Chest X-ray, PA view. Patient: 44 years old, sex M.
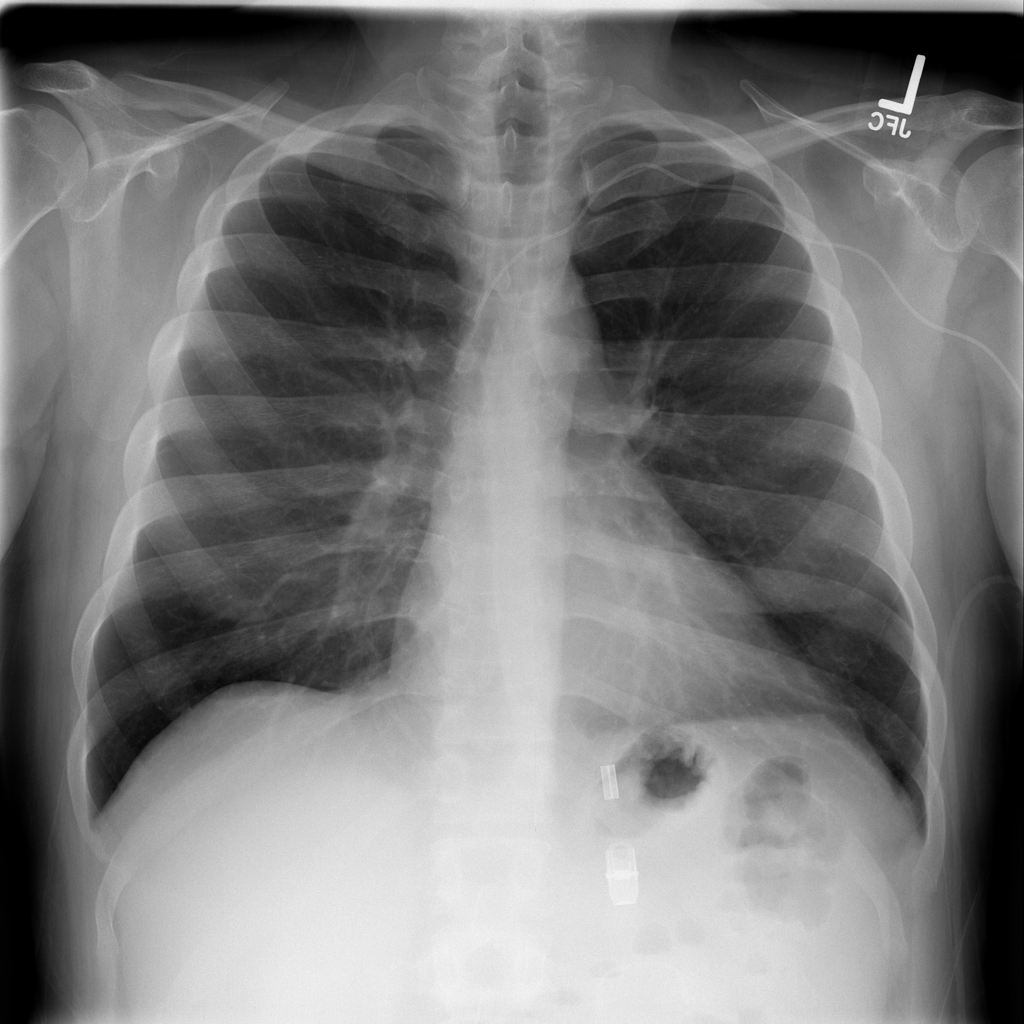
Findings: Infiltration